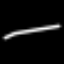
Label: line